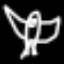
Label: angel